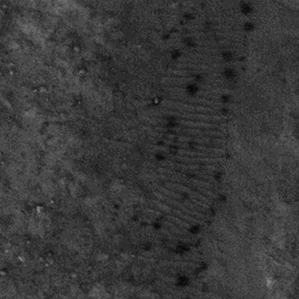
Label: frost